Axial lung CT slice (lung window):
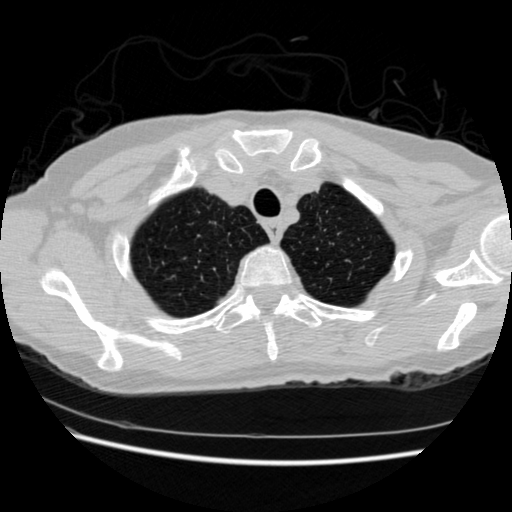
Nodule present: no